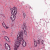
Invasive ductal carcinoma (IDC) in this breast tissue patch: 1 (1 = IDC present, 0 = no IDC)